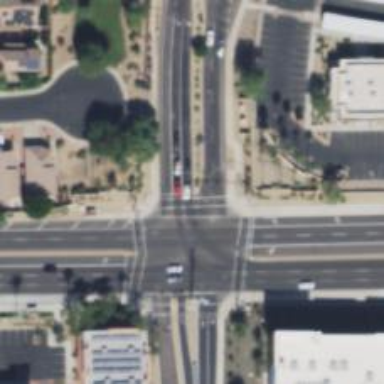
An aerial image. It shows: Solid stop line on the road marking.